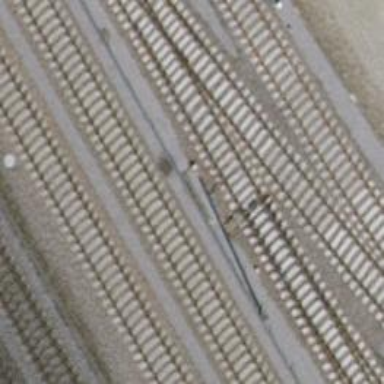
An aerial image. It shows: Rail spur with electrified contact line.